Interaction volume radius: 5 \u00c5
Interaction volume height: 15 \u00c5
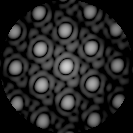
Disorder parameter: 0.03351